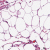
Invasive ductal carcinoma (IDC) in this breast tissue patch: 0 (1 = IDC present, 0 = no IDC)